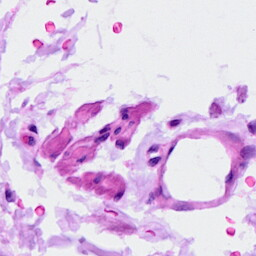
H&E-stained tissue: Ovarian